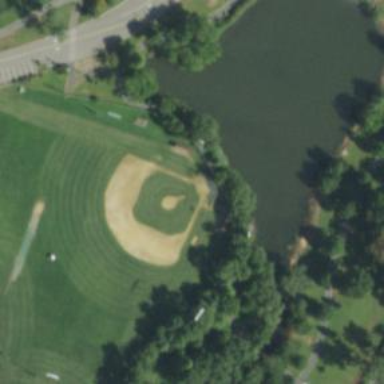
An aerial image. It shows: Baseball pitch for leisure land activities.